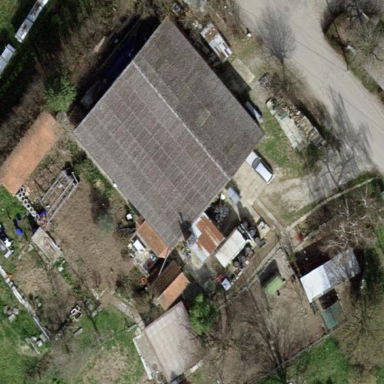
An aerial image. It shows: Farmyard area.